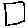
Label: square